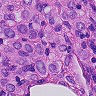
Metastatic tissue present: yes